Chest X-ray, PA view. Patient: 63 years old, sex F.
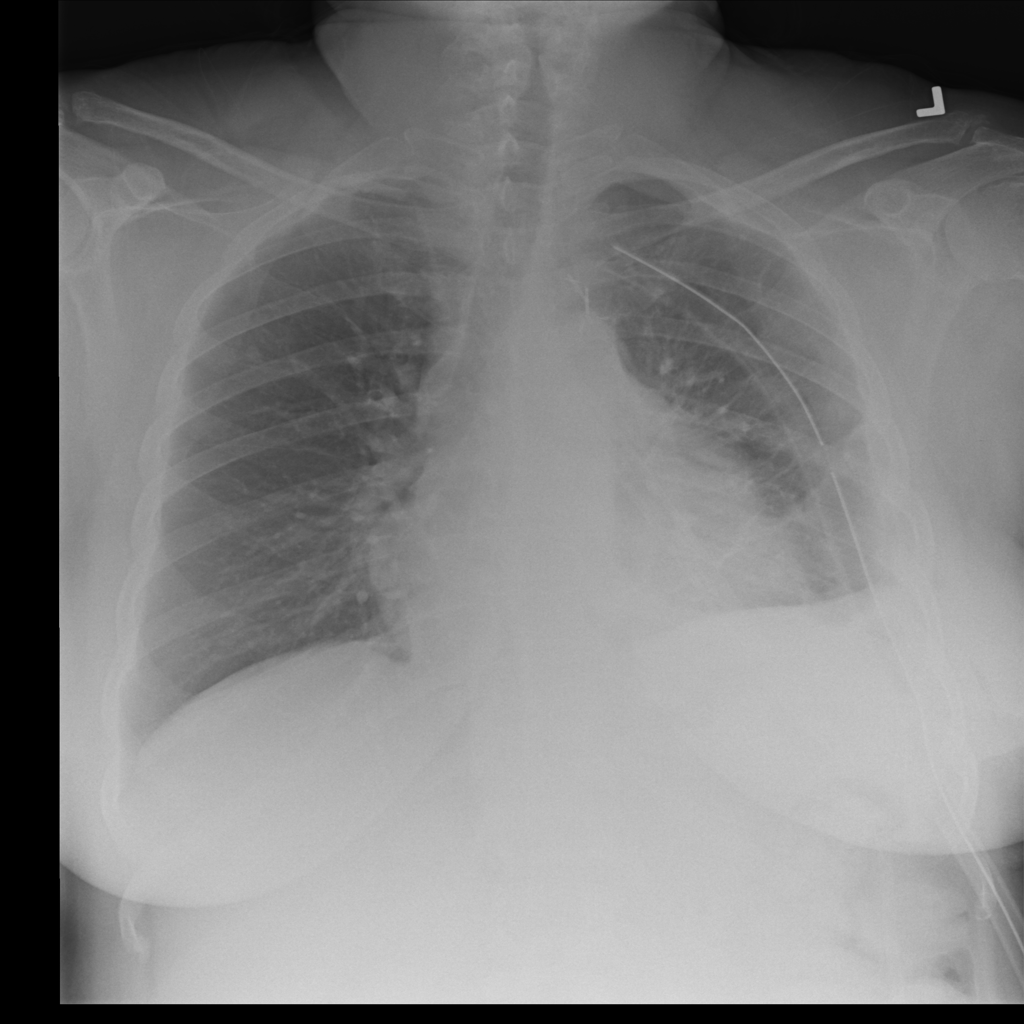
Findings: Infiltration, Pleural_Thickening